Current action and preconditions to check: trajectory_clear

Your task: For each precondition in the list above, predict whether it will hold at this action.

Consider the current scene as observed from the mobile robot's camera, and analyze the predicted future states of all dynamic agents (e.g., people, animals, vehicles, or any moving entities) within the NEXT SECOND.

IMPORTANT: Only answer "very likely" if you are absolutely certain—based on strong, clear evidence—that a dynamic agent will violate the precondition in the predicted future state. Do NOT answer "very likely" for unlikely, ambiguous, or low-probability risks.

Ask yourself for each precondition: Is there a high probability, with clear and convincing evidence, that the predicted future states of any dynamic agent will interfere with the predicted future state of the currently executing action within the NEXT SECOND, causing that precondition to fail?

Assess the risk level based on these predictions. Use "likely" or "very likely" if motions create a clear risk of interference.

Use "neutral" or "improbable" if agents are nearby but their predicted paths are clearly diverging or non-conflicting.

Failure Risk Categories: "very improbable", "improbable", "neutral", "likely", "very likely"

Answer Format: Output ONLY the probability_of_failure value from these categories: "very improbable", "improbable", "neutral", "likely", "very likely"

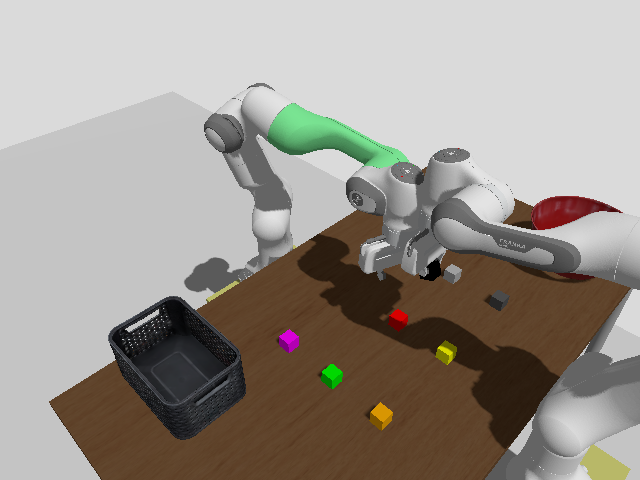

Answer: likely